Question:
I need to install a software build in .net platform that requires .net framework 4. Actually my problem is that I have a new laptop and I need to install a .net framework but while installation it give a error as in image I have uploaded. So I searched Google and I found that I need to install WIC (Windows Imaging Component). But when I install it, it gives the error that set up couldn't find 'update.inf' file need to update your system. So what probably the error is that I can't install these components in my laptop. For information my laptop has Windows 7 32-bit OS.
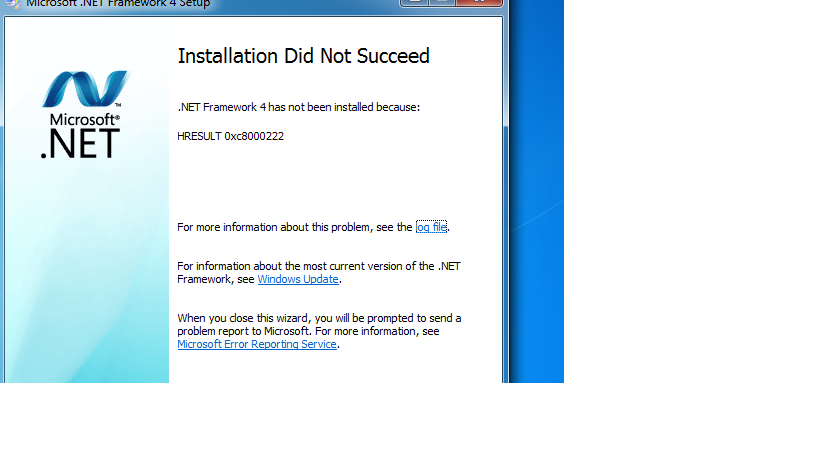
Answer: Please try to do steps below before install .NET Framework 4
1. open cmd
2. type in command "net stop WuAuServ" (disable windows update)
3. Go to Run (you can do this by pressing Win + R) and type in "%windir%" (this command let you go to your windows system folder)
4. Find the folder "SoftwareDistribution" and rename it as "SDold"
5. Then, go back your previous command prompt and run the command "net start WuAuServ"
6. Now, try to install .NET Framework again
Reference: <URL>